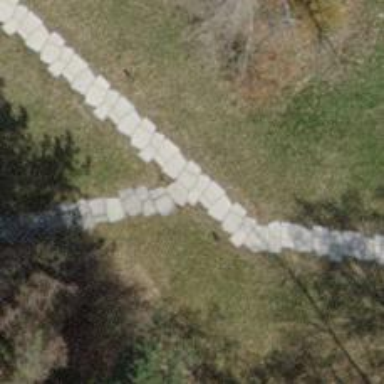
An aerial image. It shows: Footway made of paving stones.